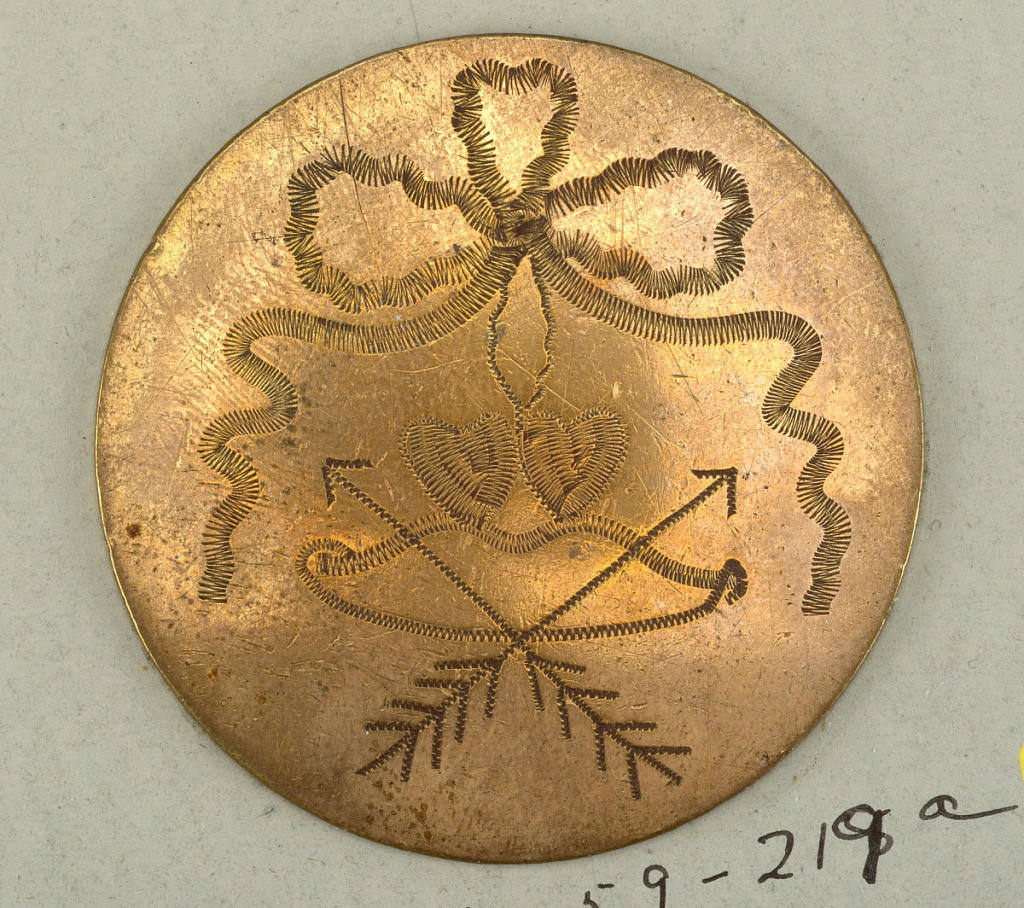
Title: Button
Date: late 18th century
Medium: Copper
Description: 1931-59-219-a: Four flat circular buttons decorated with fine eng...